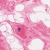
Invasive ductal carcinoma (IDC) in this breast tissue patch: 0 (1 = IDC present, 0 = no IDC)